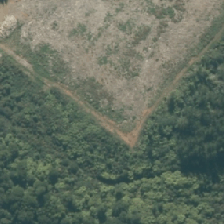
Land cover: harvested_forest